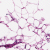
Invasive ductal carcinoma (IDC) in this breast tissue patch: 0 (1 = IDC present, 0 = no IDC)